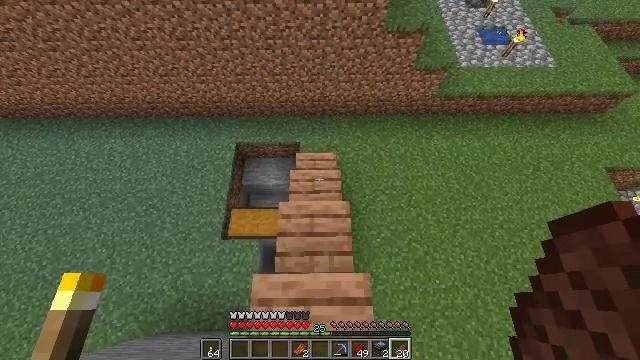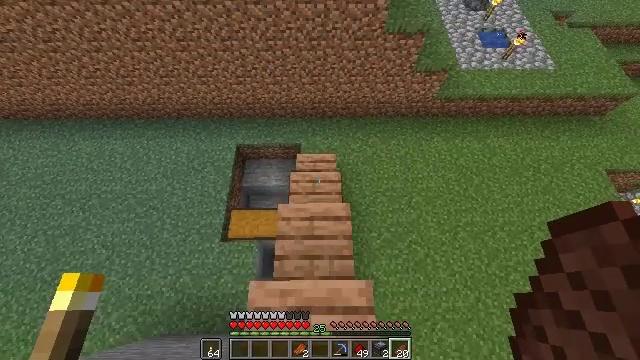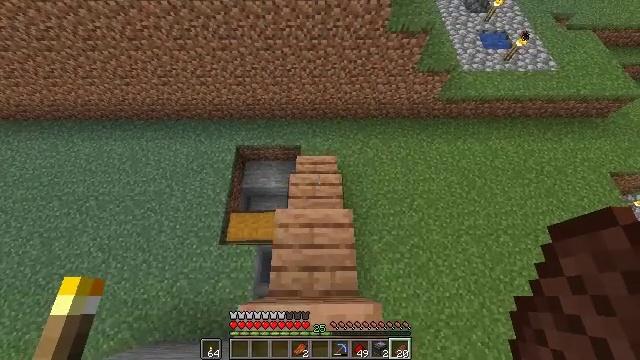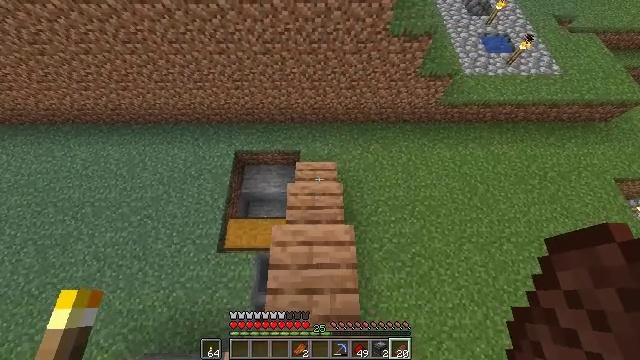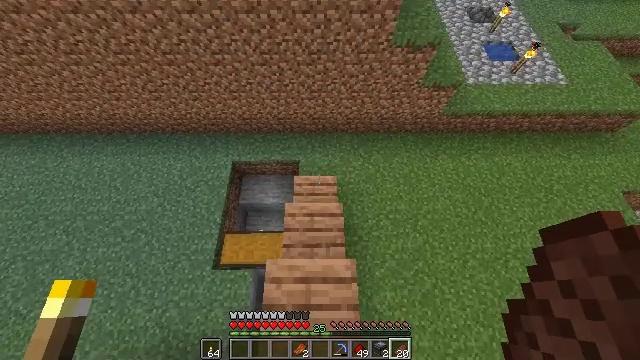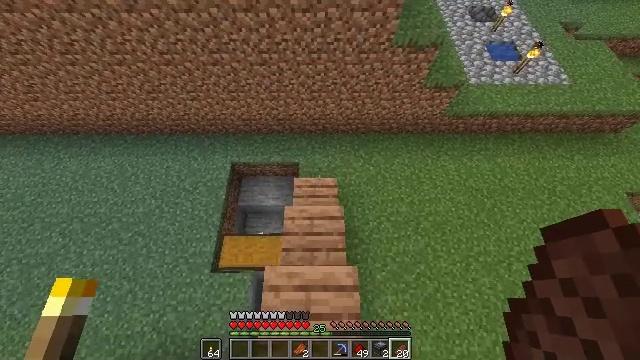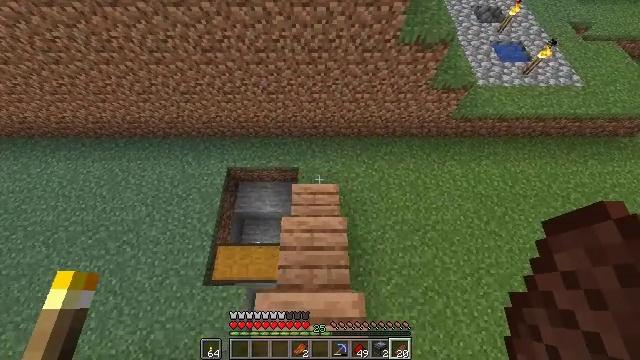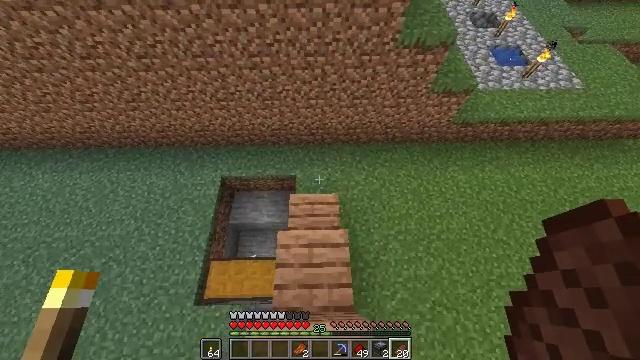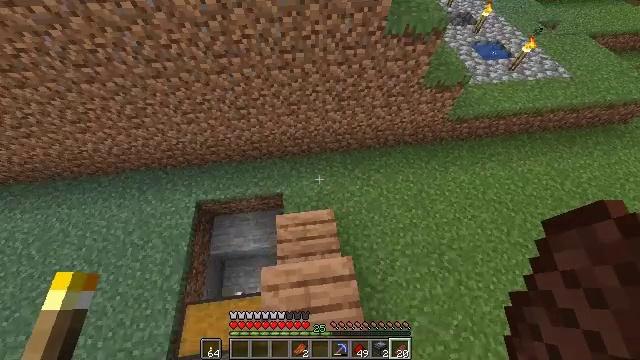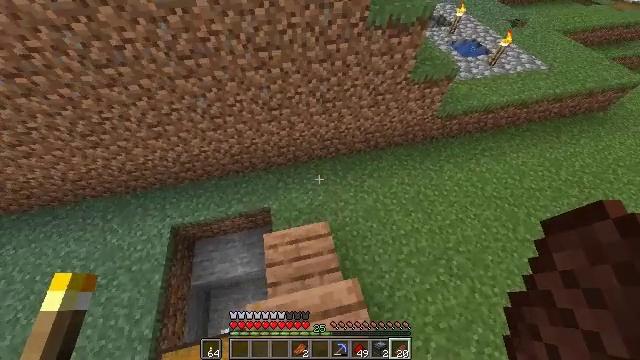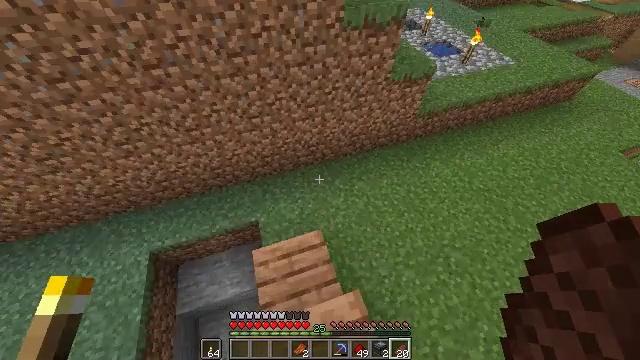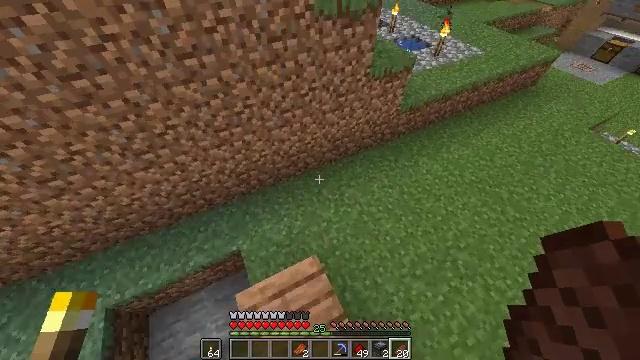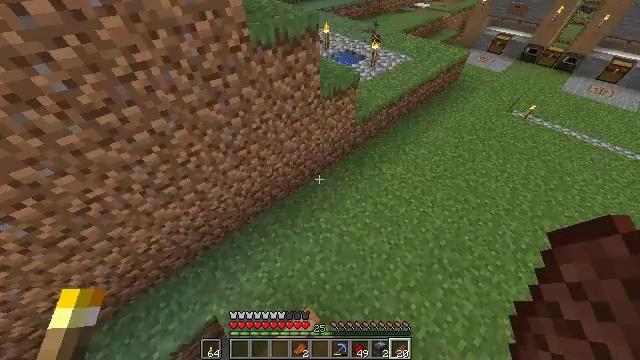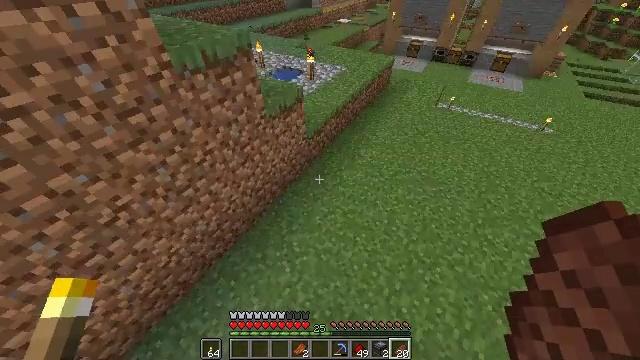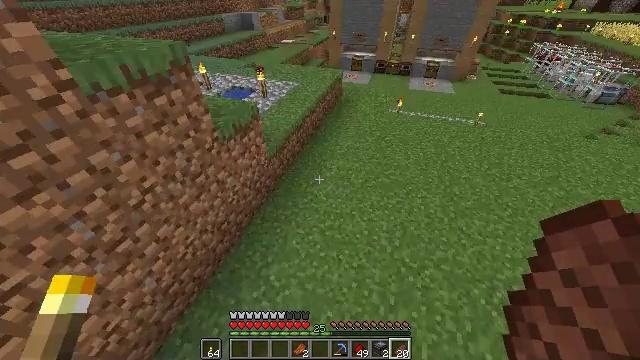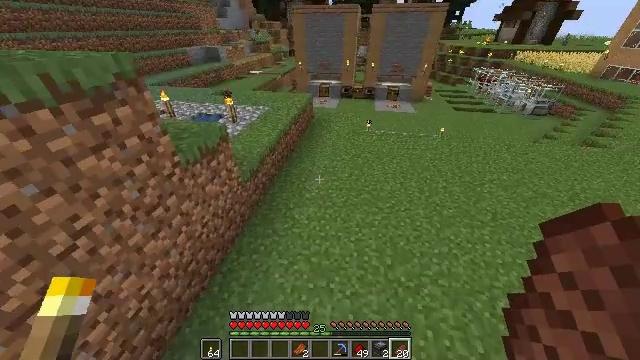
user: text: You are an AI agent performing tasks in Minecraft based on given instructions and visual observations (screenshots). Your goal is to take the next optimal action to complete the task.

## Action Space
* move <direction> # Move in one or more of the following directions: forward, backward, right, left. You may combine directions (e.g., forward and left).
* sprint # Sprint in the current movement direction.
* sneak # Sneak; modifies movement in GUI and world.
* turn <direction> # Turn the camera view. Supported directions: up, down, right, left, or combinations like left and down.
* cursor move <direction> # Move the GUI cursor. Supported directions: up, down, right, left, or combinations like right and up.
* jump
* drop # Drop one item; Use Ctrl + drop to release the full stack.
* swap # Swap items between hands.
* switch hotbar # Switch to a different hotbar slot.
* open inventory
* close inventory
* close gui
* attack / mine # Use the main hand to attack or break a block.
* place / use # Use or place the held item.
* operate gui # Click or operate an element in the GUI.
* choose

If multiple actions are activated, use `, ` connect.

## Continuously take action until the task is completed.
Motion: motion action
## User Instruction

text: Open the crafting table and craft a black carpet.
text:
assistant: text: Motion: move forward, sprint
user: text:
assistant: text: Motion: move forward, sprint
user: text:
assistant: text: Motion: move forward
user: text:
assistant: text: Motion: move forward, sprint
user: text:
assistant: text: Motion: move forward, sprint
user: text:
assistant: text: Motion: move forward, sprint
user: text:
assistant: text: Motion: move forward, sprint, turn right and up
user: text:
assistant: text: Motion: move forward, turn right and up
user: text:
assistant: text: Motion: move forward, sprint, turn right and up
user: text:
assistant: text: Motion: move forward, sprint, turn right and up
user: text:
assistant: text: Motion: move forward, sprint, turn right and up
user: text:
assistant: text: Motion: move forward, sprint, turn right and up
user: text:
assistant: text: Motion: move forward, turn right and up
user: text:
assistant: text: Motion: move forward, sprint, turn right and up
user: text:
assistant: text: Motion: move forward, sprint, turn right and up
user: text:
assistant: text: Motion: move forward, sprint, turn right and up
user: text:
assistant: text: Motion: move forward, sprint
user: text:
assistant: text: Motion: move forward
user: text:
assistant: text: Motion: move forward, sprint
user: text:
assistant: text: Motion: move forward, sprint
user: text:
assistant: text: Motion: move forward, sprint, turn right
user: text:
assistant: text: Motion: move forward, turn right and up
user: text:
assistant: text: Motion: move forward, turn up
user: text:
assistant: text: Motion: move forward, sprint, turn up
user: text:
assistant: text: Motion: move forward, sprint, turn up
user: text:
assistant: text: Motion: move forward, sprint, turn left and up
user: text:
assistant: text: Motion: move forward, sprint, turn left
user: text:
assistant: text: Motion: move forward, sprint, turn left and up
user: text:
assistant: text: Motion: move forward, turn left
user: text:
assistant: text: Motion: move forward, turn left and up